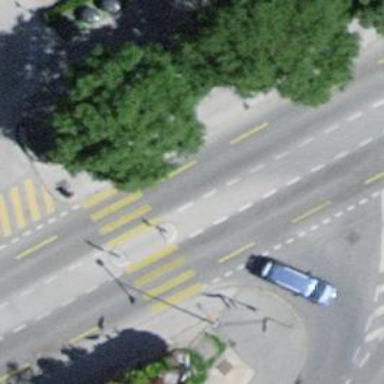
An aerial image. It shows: Marked footway crossing with pedestrian island.